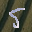
Label: 5